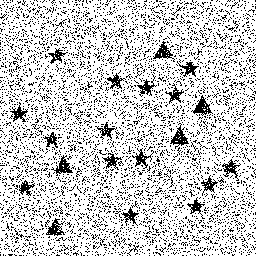
Squares: 0
Triangles: 5
Stars: 15
Total shapes: 20